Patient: sex F, age 31
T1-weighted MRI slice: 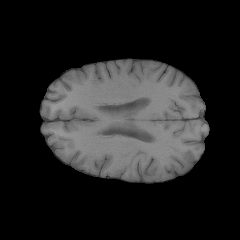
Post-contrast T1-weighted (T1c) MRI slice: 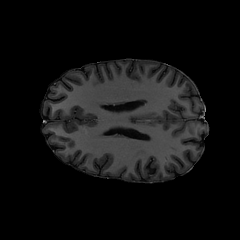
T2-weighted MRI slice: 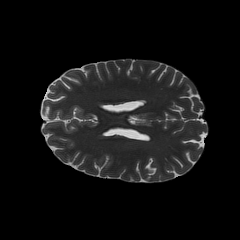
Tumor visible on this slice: no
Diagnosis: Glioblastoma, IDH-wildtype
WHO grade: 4